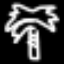
Label: palm tree